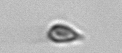
Label: Cryptophyta